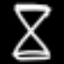
Label: hourglass